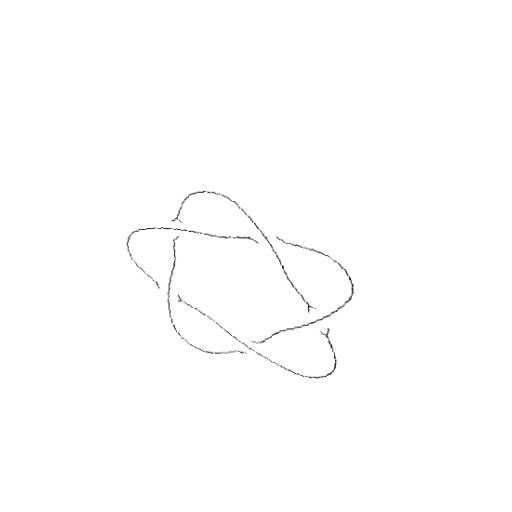
Crossing number: 5